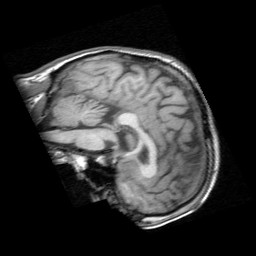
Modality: T1w
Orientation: sagittal
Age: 39